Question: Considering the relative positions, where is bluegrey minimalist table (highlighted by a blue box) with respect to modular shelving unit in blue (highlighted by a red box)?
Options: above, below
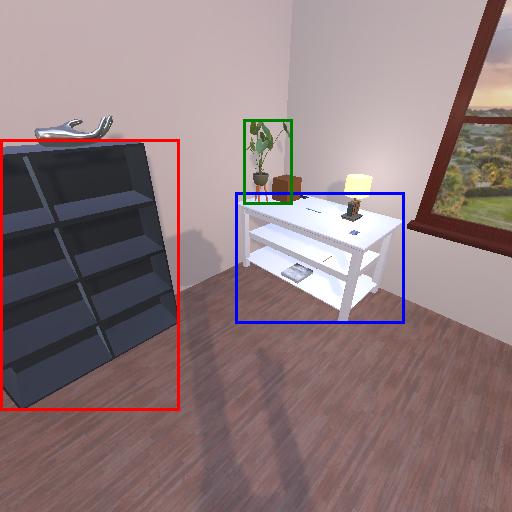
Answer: above